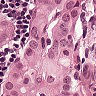
Metastatic tissue present: yes